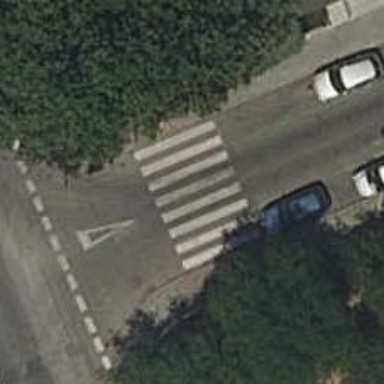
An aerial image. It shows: Uncontrolled road crossing.